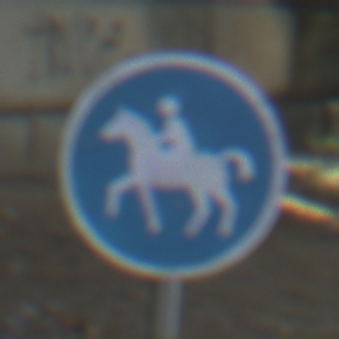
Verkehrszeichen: Reitweg
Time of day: Midday
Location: Outdoor (Urban)
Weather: Clear
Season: NotSpecified
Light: Natural